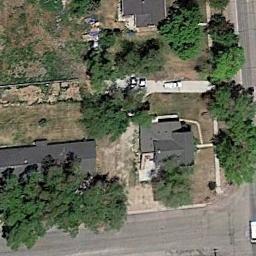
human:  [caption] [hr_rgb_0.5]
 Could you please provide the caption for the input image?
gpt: The sparse residential is on the bare land next to some trees and a road .

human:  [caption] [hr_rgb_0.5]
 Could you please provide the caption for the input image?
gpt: A path leads to this house with black roof .

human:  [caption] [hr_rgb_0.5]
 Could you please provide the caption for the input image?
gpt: There are several houses of various sizes and many green trees in a sparse residential area .

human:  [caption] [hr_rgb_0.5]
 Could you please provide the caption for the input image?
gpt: There are several buildings of different shapes in the sparse residential .

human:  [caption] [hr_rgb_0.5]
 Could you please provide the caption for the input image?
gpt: A sparse residential area with some green trees and three black buildings .